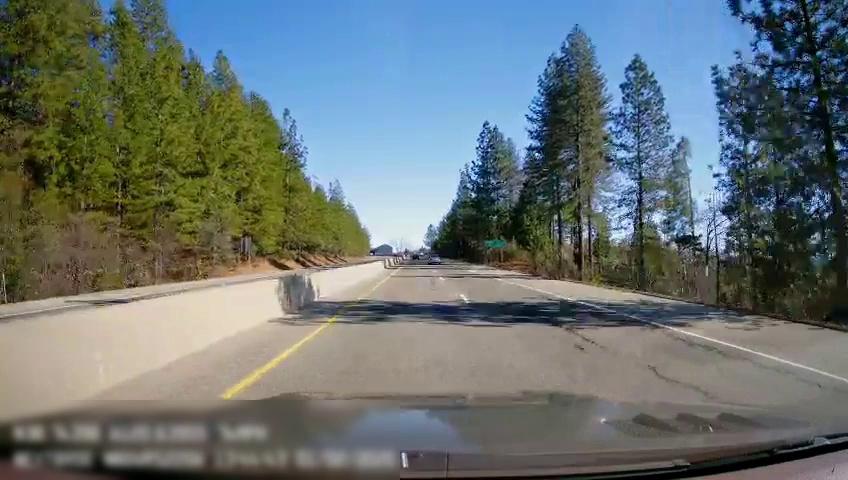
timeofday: Day
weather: Sunny
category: Drivable Space
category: Drivable Space
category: Vehicles | Car
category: Lanes | Alternate Lane
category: Lanes | Current Lane
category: Lanes | Alternate Lane
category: Lanes | Opposite Lane
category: Traffic | Signs